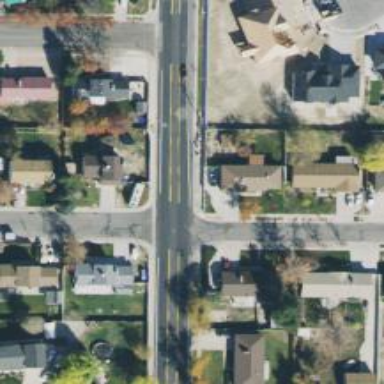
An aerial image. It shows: Road with stop sign.